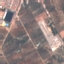
Land use / land cover class: PermanentCrop